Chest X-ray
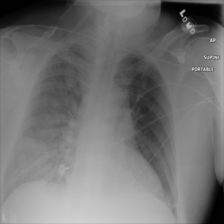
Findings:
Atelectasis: negative
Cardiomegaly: negative
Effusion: negative
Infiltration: positive
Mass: negative
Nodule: negative
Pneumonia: negative
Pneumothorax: negative
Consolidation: negative
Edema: negative
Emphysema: negative
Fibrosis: negative
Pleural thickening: negative
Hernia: negative